Field crop: tomato
Growth stage: 2
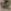
Species: solanum